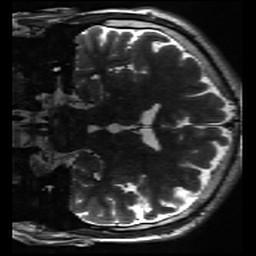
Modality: inplaneT2
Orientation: coronal